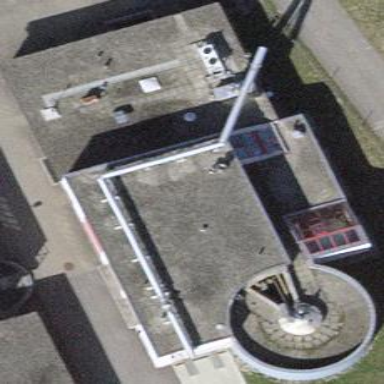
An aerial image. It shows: Building with flat roof.